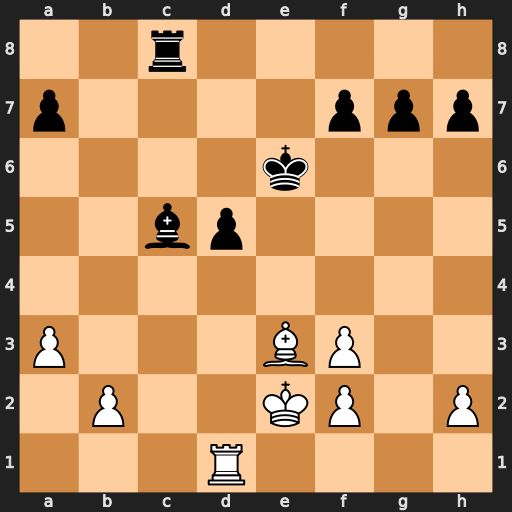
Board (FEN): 2r5/p4ppp/4k3/2bp4/8/P3BP2/1P2KP1P/3R4
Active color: w
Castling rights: -
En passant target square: -
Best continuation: Rc1 d4 Bxd4